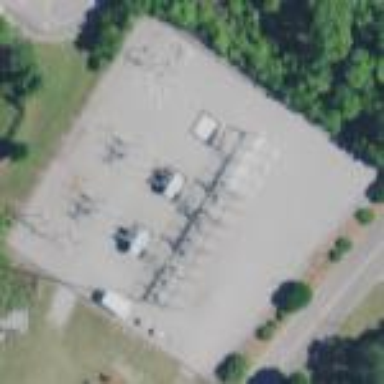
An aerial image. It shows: Distribution level power substation surrounded by fence.